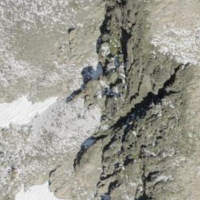
EUNIS habitat code: 48
Species observed at this site:
Geum reptans